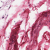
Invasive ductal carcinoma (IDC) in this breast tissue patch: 0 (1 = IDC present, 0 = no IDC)